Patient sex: M
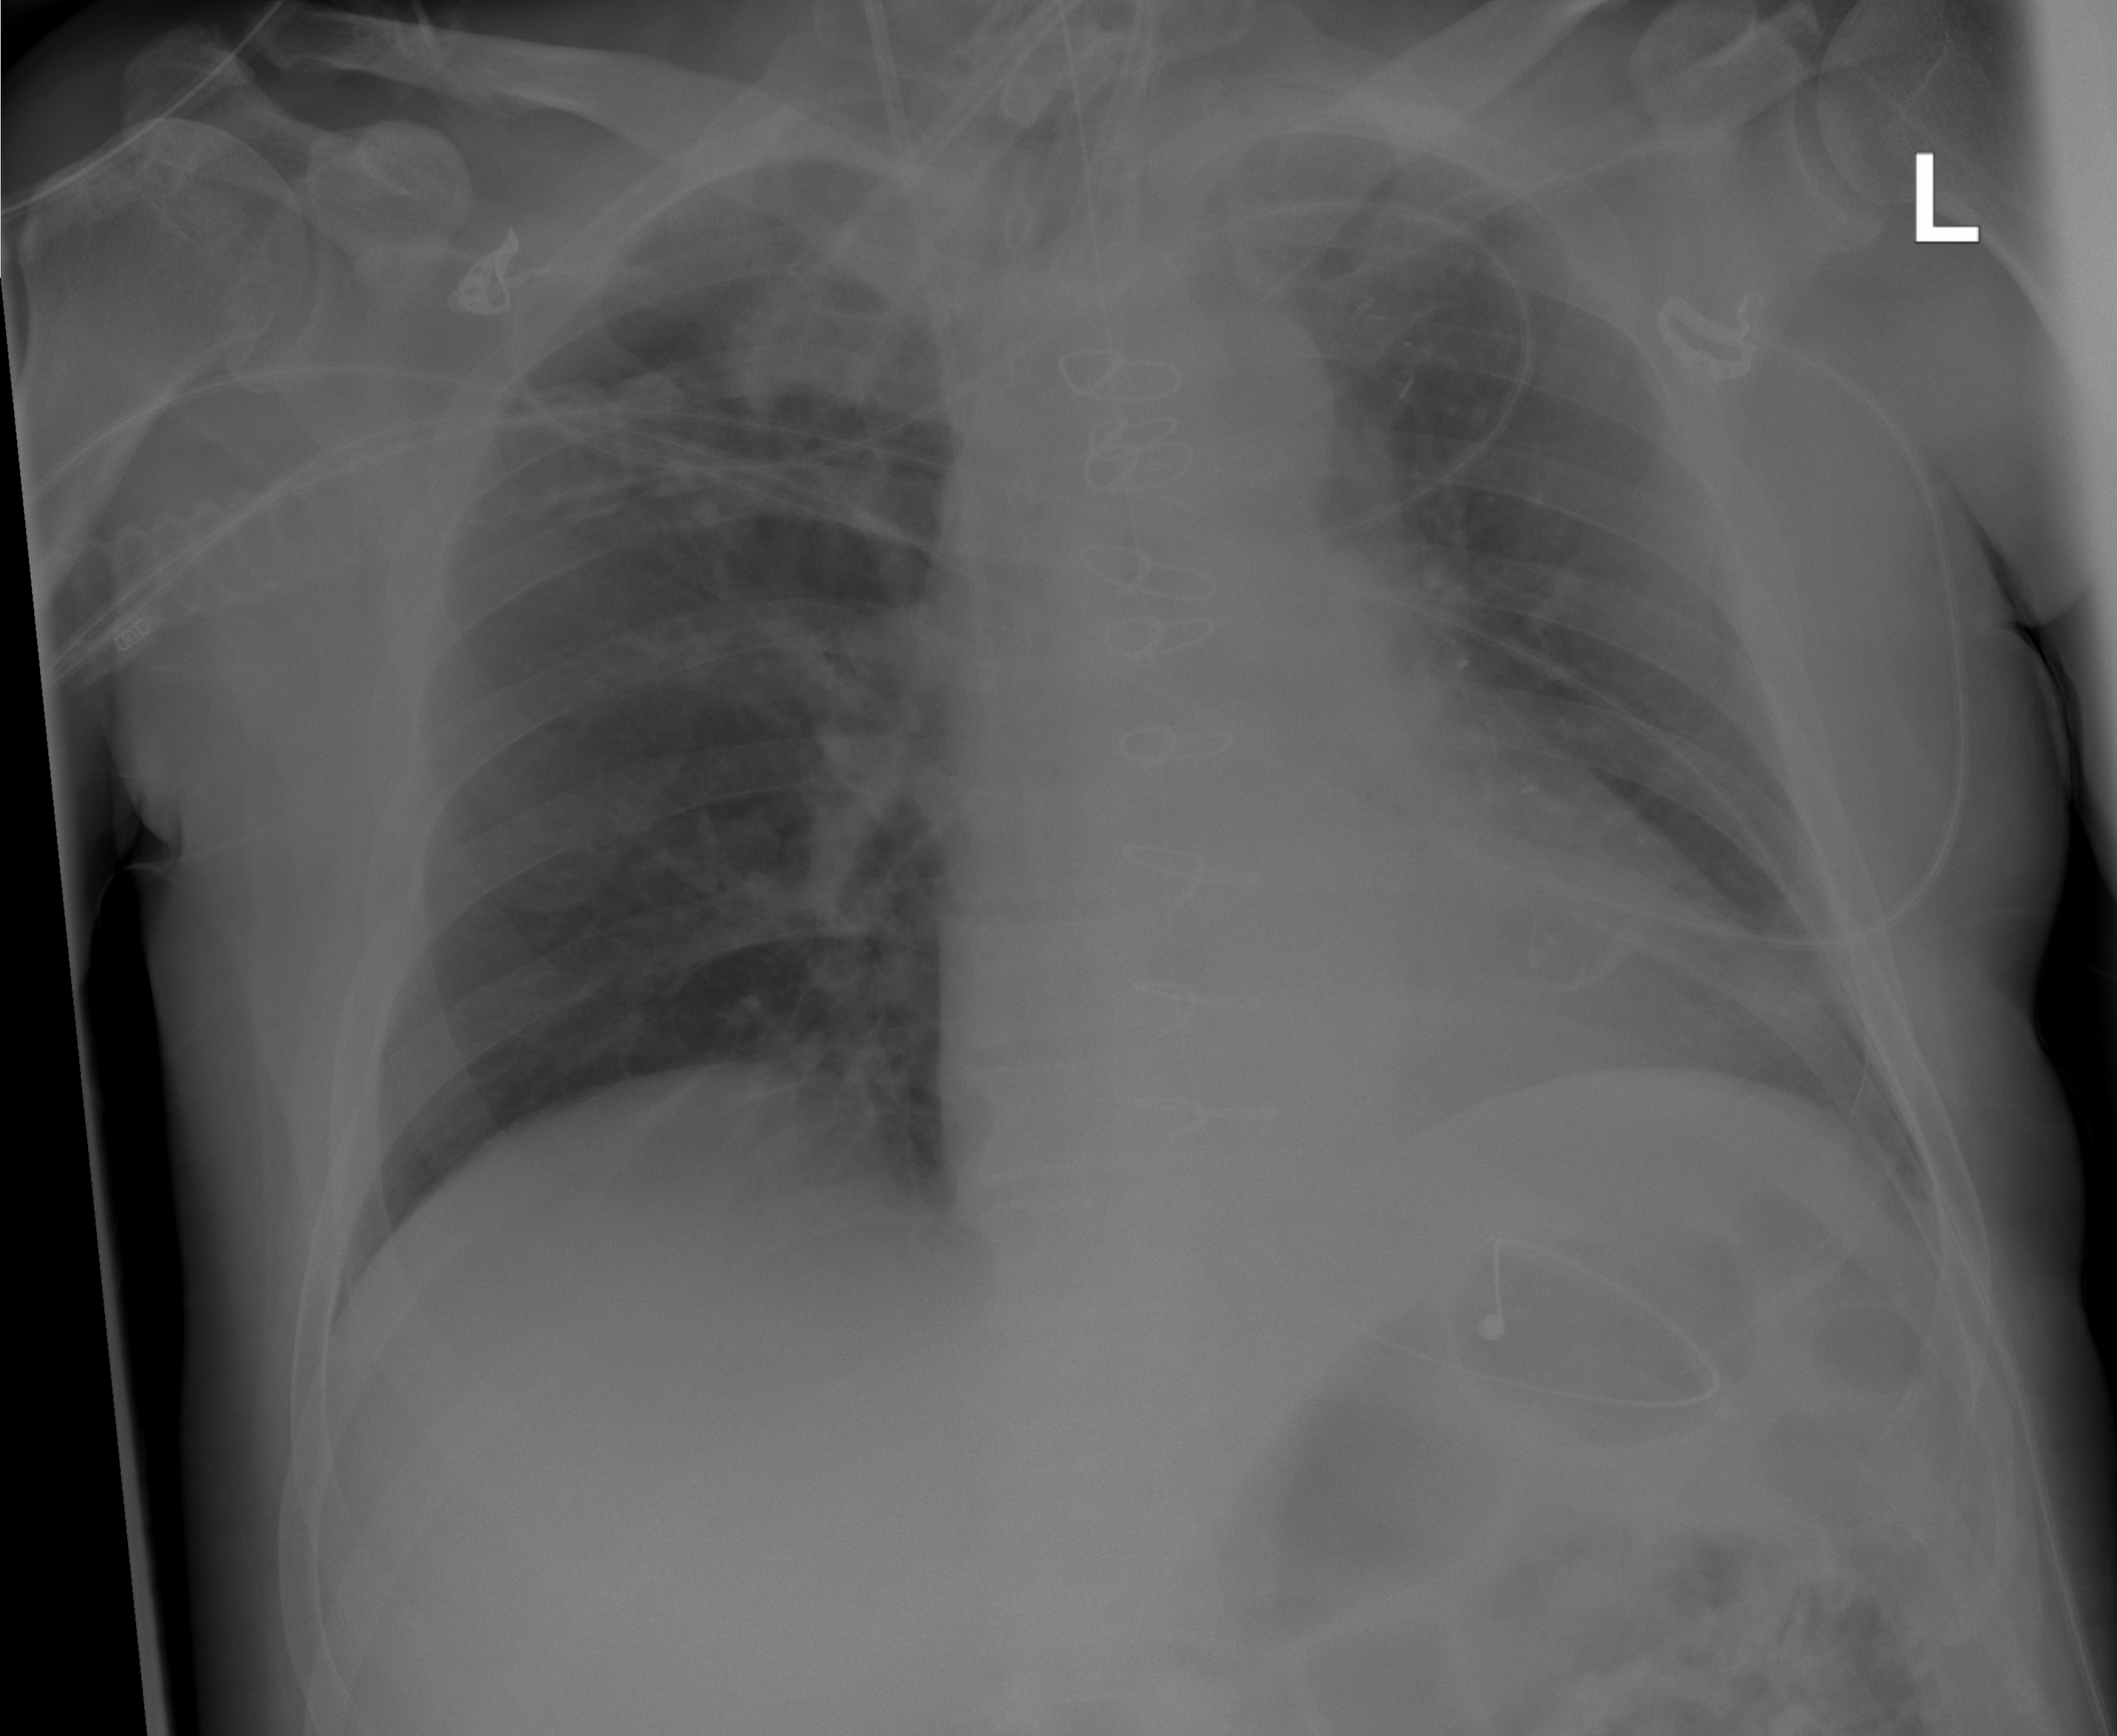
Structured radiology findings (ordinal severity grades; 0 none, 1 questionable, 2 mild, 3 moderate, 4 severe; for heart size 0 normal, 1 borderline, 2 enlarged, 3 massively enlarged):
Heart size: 1
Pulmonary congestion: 0
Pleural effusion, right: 0
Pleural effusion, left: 0
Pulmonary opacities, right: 0
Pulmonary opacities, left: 0
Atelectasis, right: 1
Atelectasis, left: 0